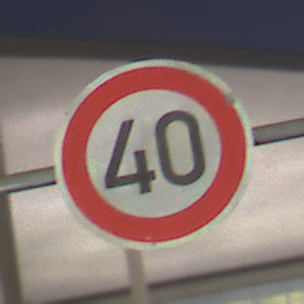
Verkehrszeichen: Geschwindigkeit40
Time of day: Night
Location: Outdoor (Urban)
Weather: PartlyCloudy
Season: NotSpecified
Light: Artificial